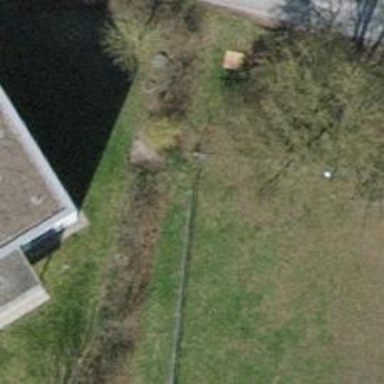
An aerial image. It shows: Fence with chain link type.